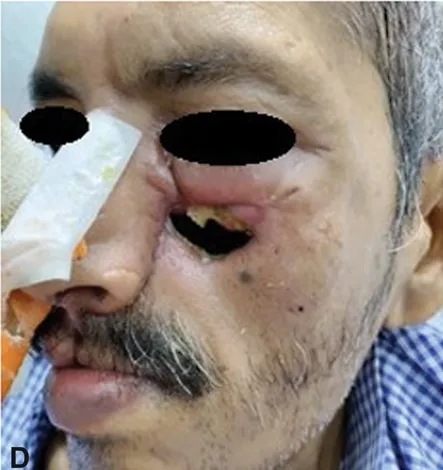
(D) Defect after dehiscence of cheek advancement flap.
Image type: medical_photograph (skin_photograph)